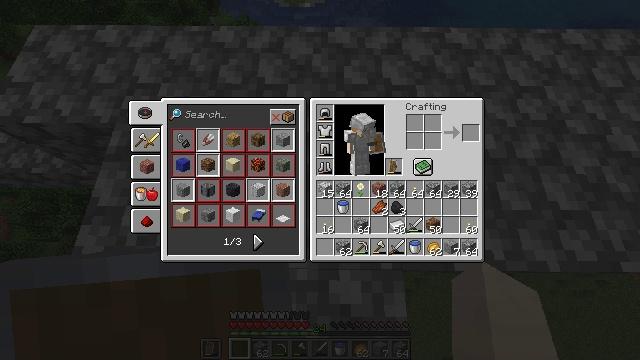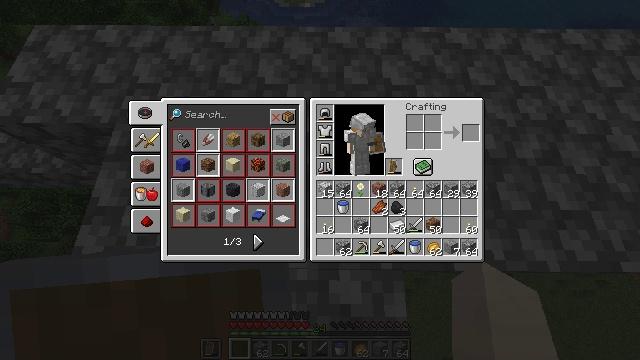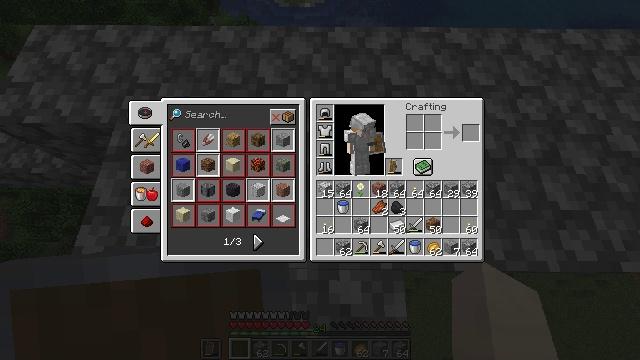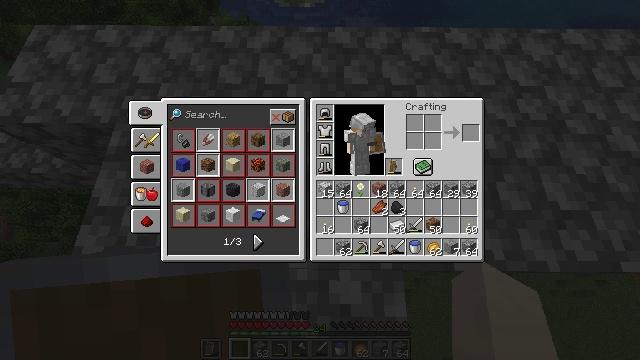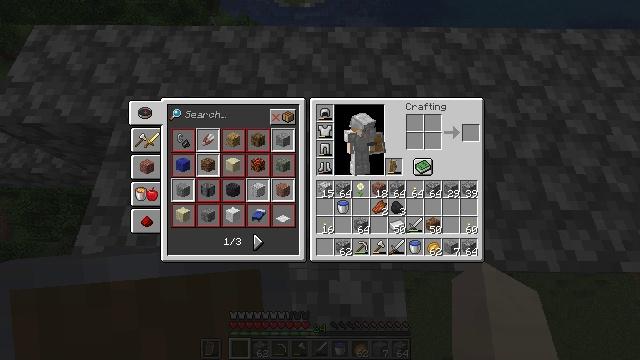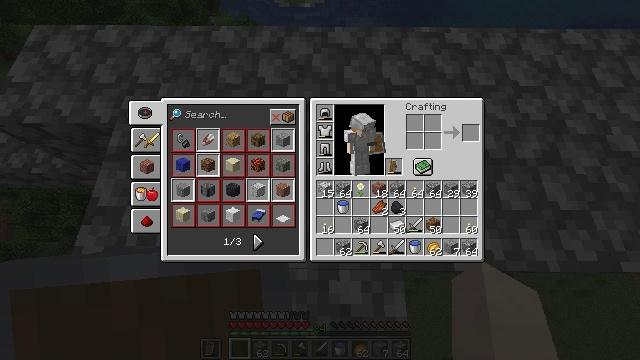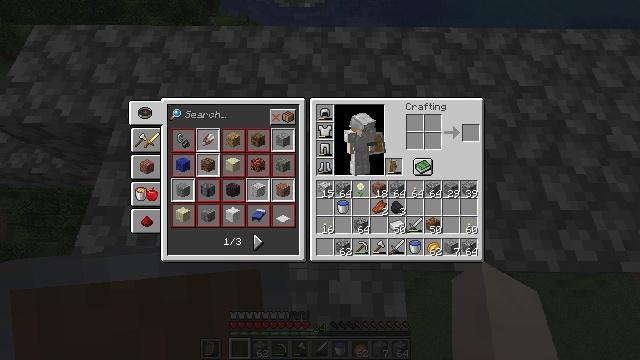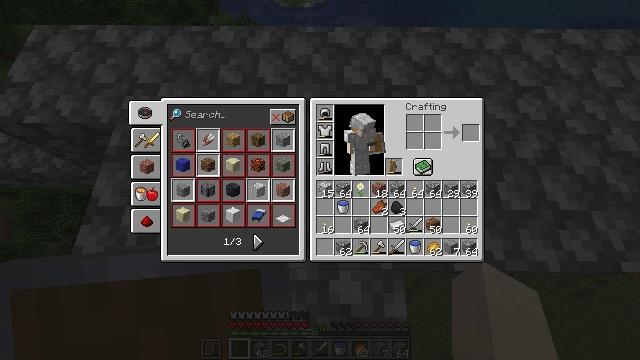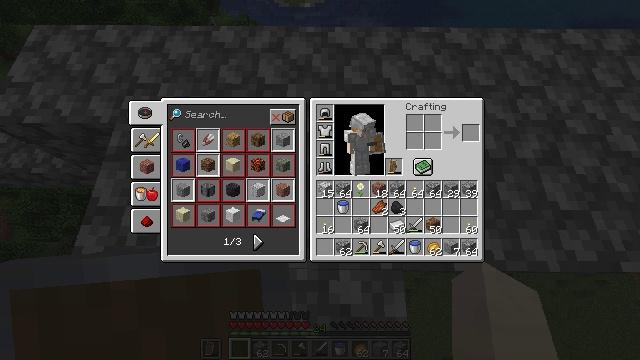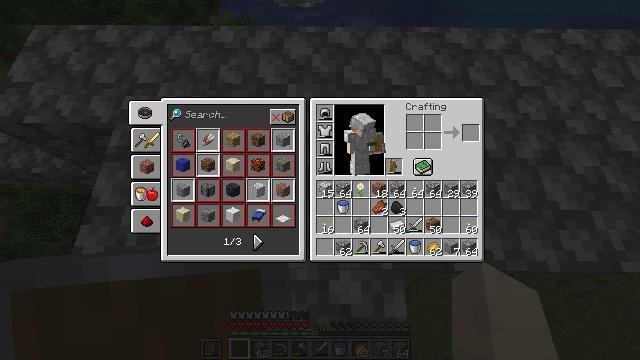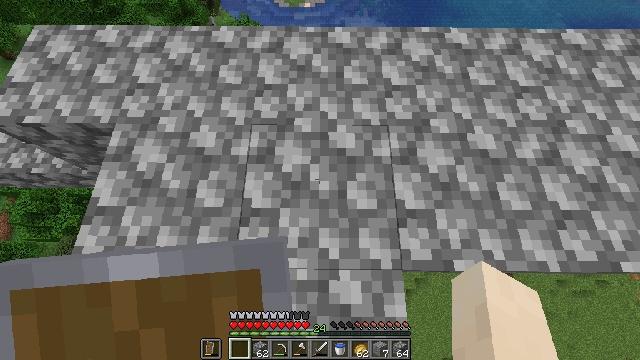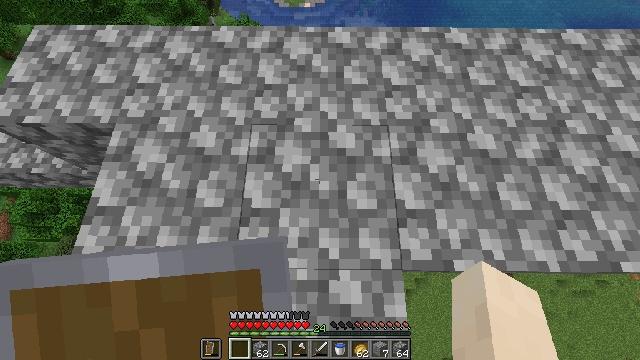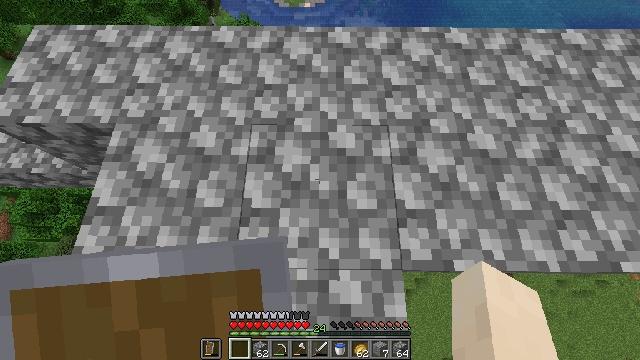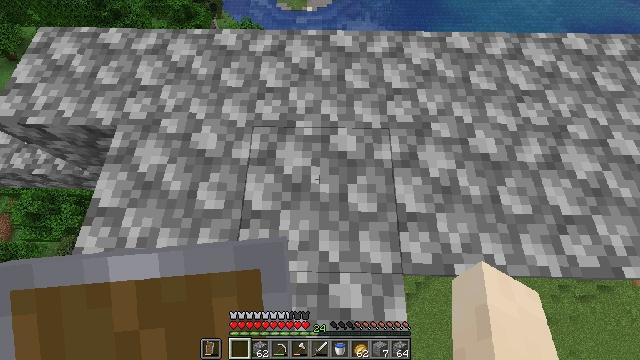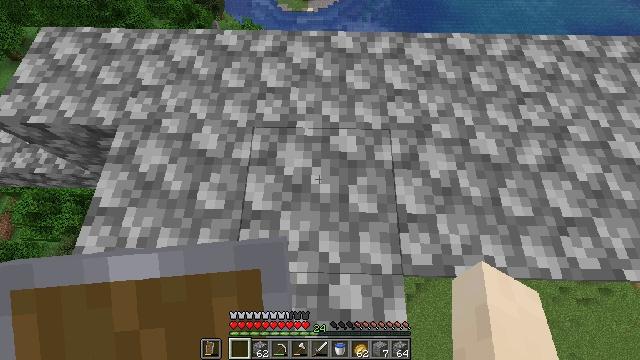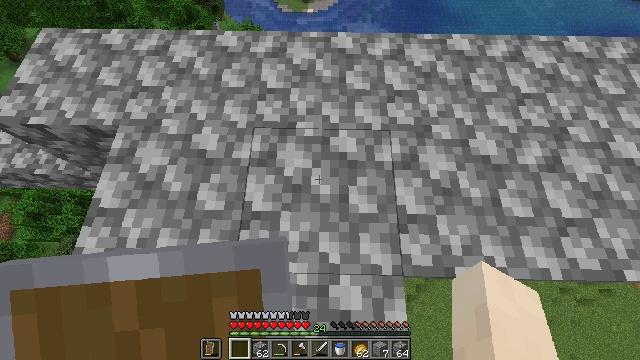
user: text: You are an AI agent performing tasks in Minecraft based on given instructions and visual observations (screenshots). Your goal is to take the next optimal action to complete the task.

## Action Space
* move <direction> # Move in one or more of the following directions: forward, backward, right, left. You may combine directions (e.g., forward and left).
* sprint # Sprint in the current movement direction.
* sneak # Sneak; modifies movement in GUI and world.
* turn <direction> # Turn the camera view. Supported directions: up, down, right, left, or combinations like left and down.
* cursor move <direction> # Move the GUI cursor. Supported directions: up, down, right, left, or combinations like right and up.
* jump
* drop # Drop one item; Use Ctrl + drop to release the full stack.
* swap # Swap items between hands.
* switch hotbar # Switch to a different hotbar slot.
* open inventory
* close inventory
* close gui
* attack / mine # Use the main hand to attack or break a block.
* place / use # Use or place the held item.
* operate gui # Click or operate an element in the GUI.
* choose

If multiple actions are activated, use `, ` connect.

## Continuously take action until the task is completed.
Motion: motion action
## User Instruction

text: Craft multiple cobblestone slab with cobblestone.
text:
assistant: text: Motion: no_op
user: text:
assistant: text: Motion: no_op
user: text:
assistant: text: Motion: no_op
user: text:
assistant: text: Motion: no_op
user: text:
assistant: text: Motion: no_op
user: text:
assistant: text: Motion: no_op
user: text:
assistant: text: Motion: no_op
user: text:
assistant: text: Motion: no_op
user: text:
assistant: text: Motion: no_op
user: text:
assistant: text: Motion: close inventory
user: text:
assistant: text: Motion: close inventory
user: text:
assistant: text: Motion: close inventory
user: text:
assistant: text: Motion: no_op
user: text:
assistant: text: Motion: no_op
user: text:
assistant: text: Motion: no_op
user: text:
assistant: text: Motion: no_op
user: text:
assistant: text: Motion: no_op
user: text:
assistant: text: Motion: open inventory
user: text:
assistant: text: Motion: open inventory
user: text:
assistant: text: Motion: open inventory
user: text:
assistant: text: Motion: no_op
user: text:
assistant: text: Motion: no_op
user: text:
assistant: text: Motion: no_op
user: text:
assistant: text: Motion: no_op
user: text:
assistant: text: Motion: turn down
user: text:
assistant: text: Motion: sneak, turn down
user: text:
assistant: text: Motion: sneak
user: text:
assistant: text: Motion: sneak
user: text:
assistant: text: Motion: no_op
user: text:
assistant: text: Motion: no_op